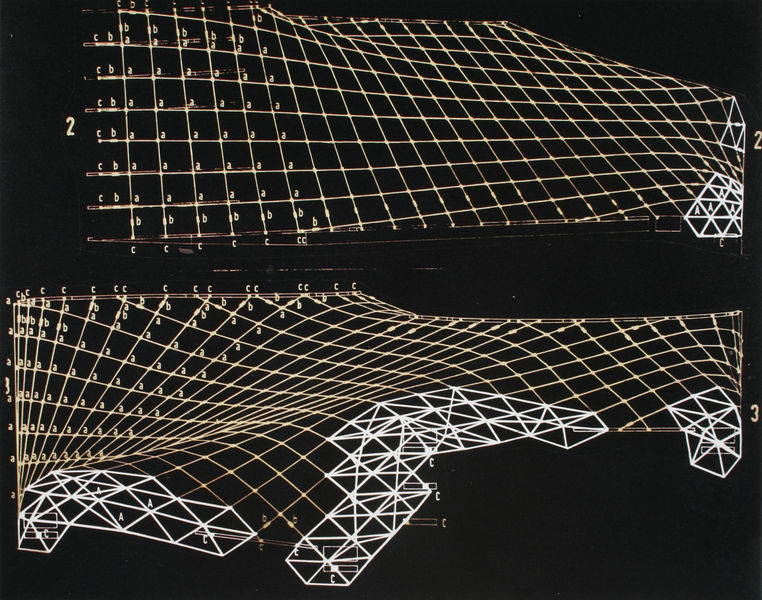
Titel: Sin Palace, Projekt, Tragwerk, Modellansicht
Künstler: Archigram
Schlagwörter: weiß, bewegung, grau, dach, architektur, schale, detail, foto, fotografie, photographie, oberfläche, schwarzweiß, buchstaben, entwurf, photo, struktur, plan, vorlage, träger, netz, teile, ausschnitte, gitterträger, frei otto